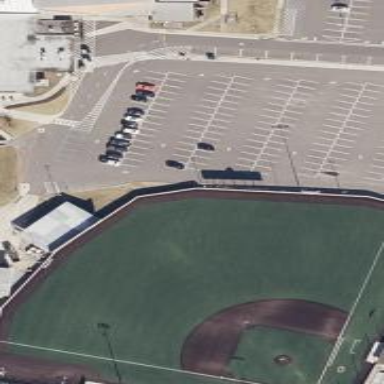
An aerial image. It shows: Baseball pitch for leisure and sports activities.